Question: I am writing a program in Monodroid to capture a signature on screen, then save it to a jpg file. I can capture the signature fine, the problem comes when I try to save it to file. When the user wants to save the image, the below code runs:
'''
void buttonSave_Click(object sender, EventArgs e)
{
try
{
if (!m_locked)
{
MemoryStream stream = new MemoryStream();
m_bitmap.Compress(Bitmap.CompressFormat.Jpeg, 100, stream);
byte[] byteArray = stream.GetBuffer();
//string toSave = Convert.ToBase64String(byteArray);
//save it to file (test);
string path = "/mnt/sdcard/TestSig/";
if (!Directory.Exists(path))
Directory.CreateDirectory(path);
string file = path + "signature.jpg";
FileOutputStream fo = new FileOutputStream(file);
fo.Write(byteArray);
}
}
catch (Exception ex)
{
//display message
}
}
'''
The ImageView that the signature is drawn onto is set up thus (in the activity's OnCreate method):
'''
m_imageView = (ImageView)FindViewById(Resource.Id.imageView);
m_imageView.SetBackgroundColor(Android.Graphics.Color.White);
Display d = WindowManager.DefaultDisplay;
m_dw = d.Width;
m_dh = d.Height;
m_bitmap = Bitmap.CreateBitmap((int)m_dw, (int)(m_dh * 0.5), Bitmap.Config.Argb8888);
m_canvas = new Canvas(m_bitmap);
m_paint = new Paint();
m_paint.Color = Color.Black;
m_imageView.SetImageBitmap(m_bitmap);
m_imageView.SetOnTouchListener(this);
'''
The problem is when I open the file in an image editor, all the dimensions are OK but it is completely black. It should look something like this:

By the way this seems to work OK when the png format is used. I am saving the image on an Android device but viewing it on a Windows PC.
Thanks.
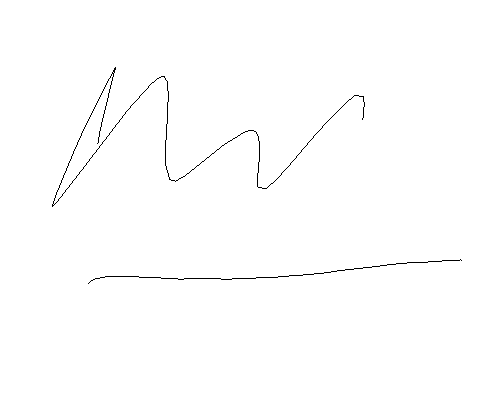
Answer: In your setup of m_imageView, enable the drawing cache (and set it's background colour):
'''
m_imageView.DrawingCacheEnabled = true;
m_imageView.DrawingCacheBackgroundColor = Color.White;
'''
Then fill the MemoryStream with the contents of the cache:
'''
m_imageView.GetDrawingCache(false).Compress(Bitmap.CompressFormatJpeg,100, stream);
'''
The call to .GetDrawingCache() will return a Bitmap of what you see inside m_imageView.